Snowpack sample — Buffalo Mountain, Silverthorne, Colorado, USA (1/25/25, 10:11 AM MST)
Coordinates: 39.6222, -106.1139
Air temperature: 22 °F
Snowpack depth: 110 cm
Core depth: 30 cm
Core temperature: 42.8 °F
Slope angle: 12°, slope face: 102°
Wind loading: high
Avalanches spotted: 0
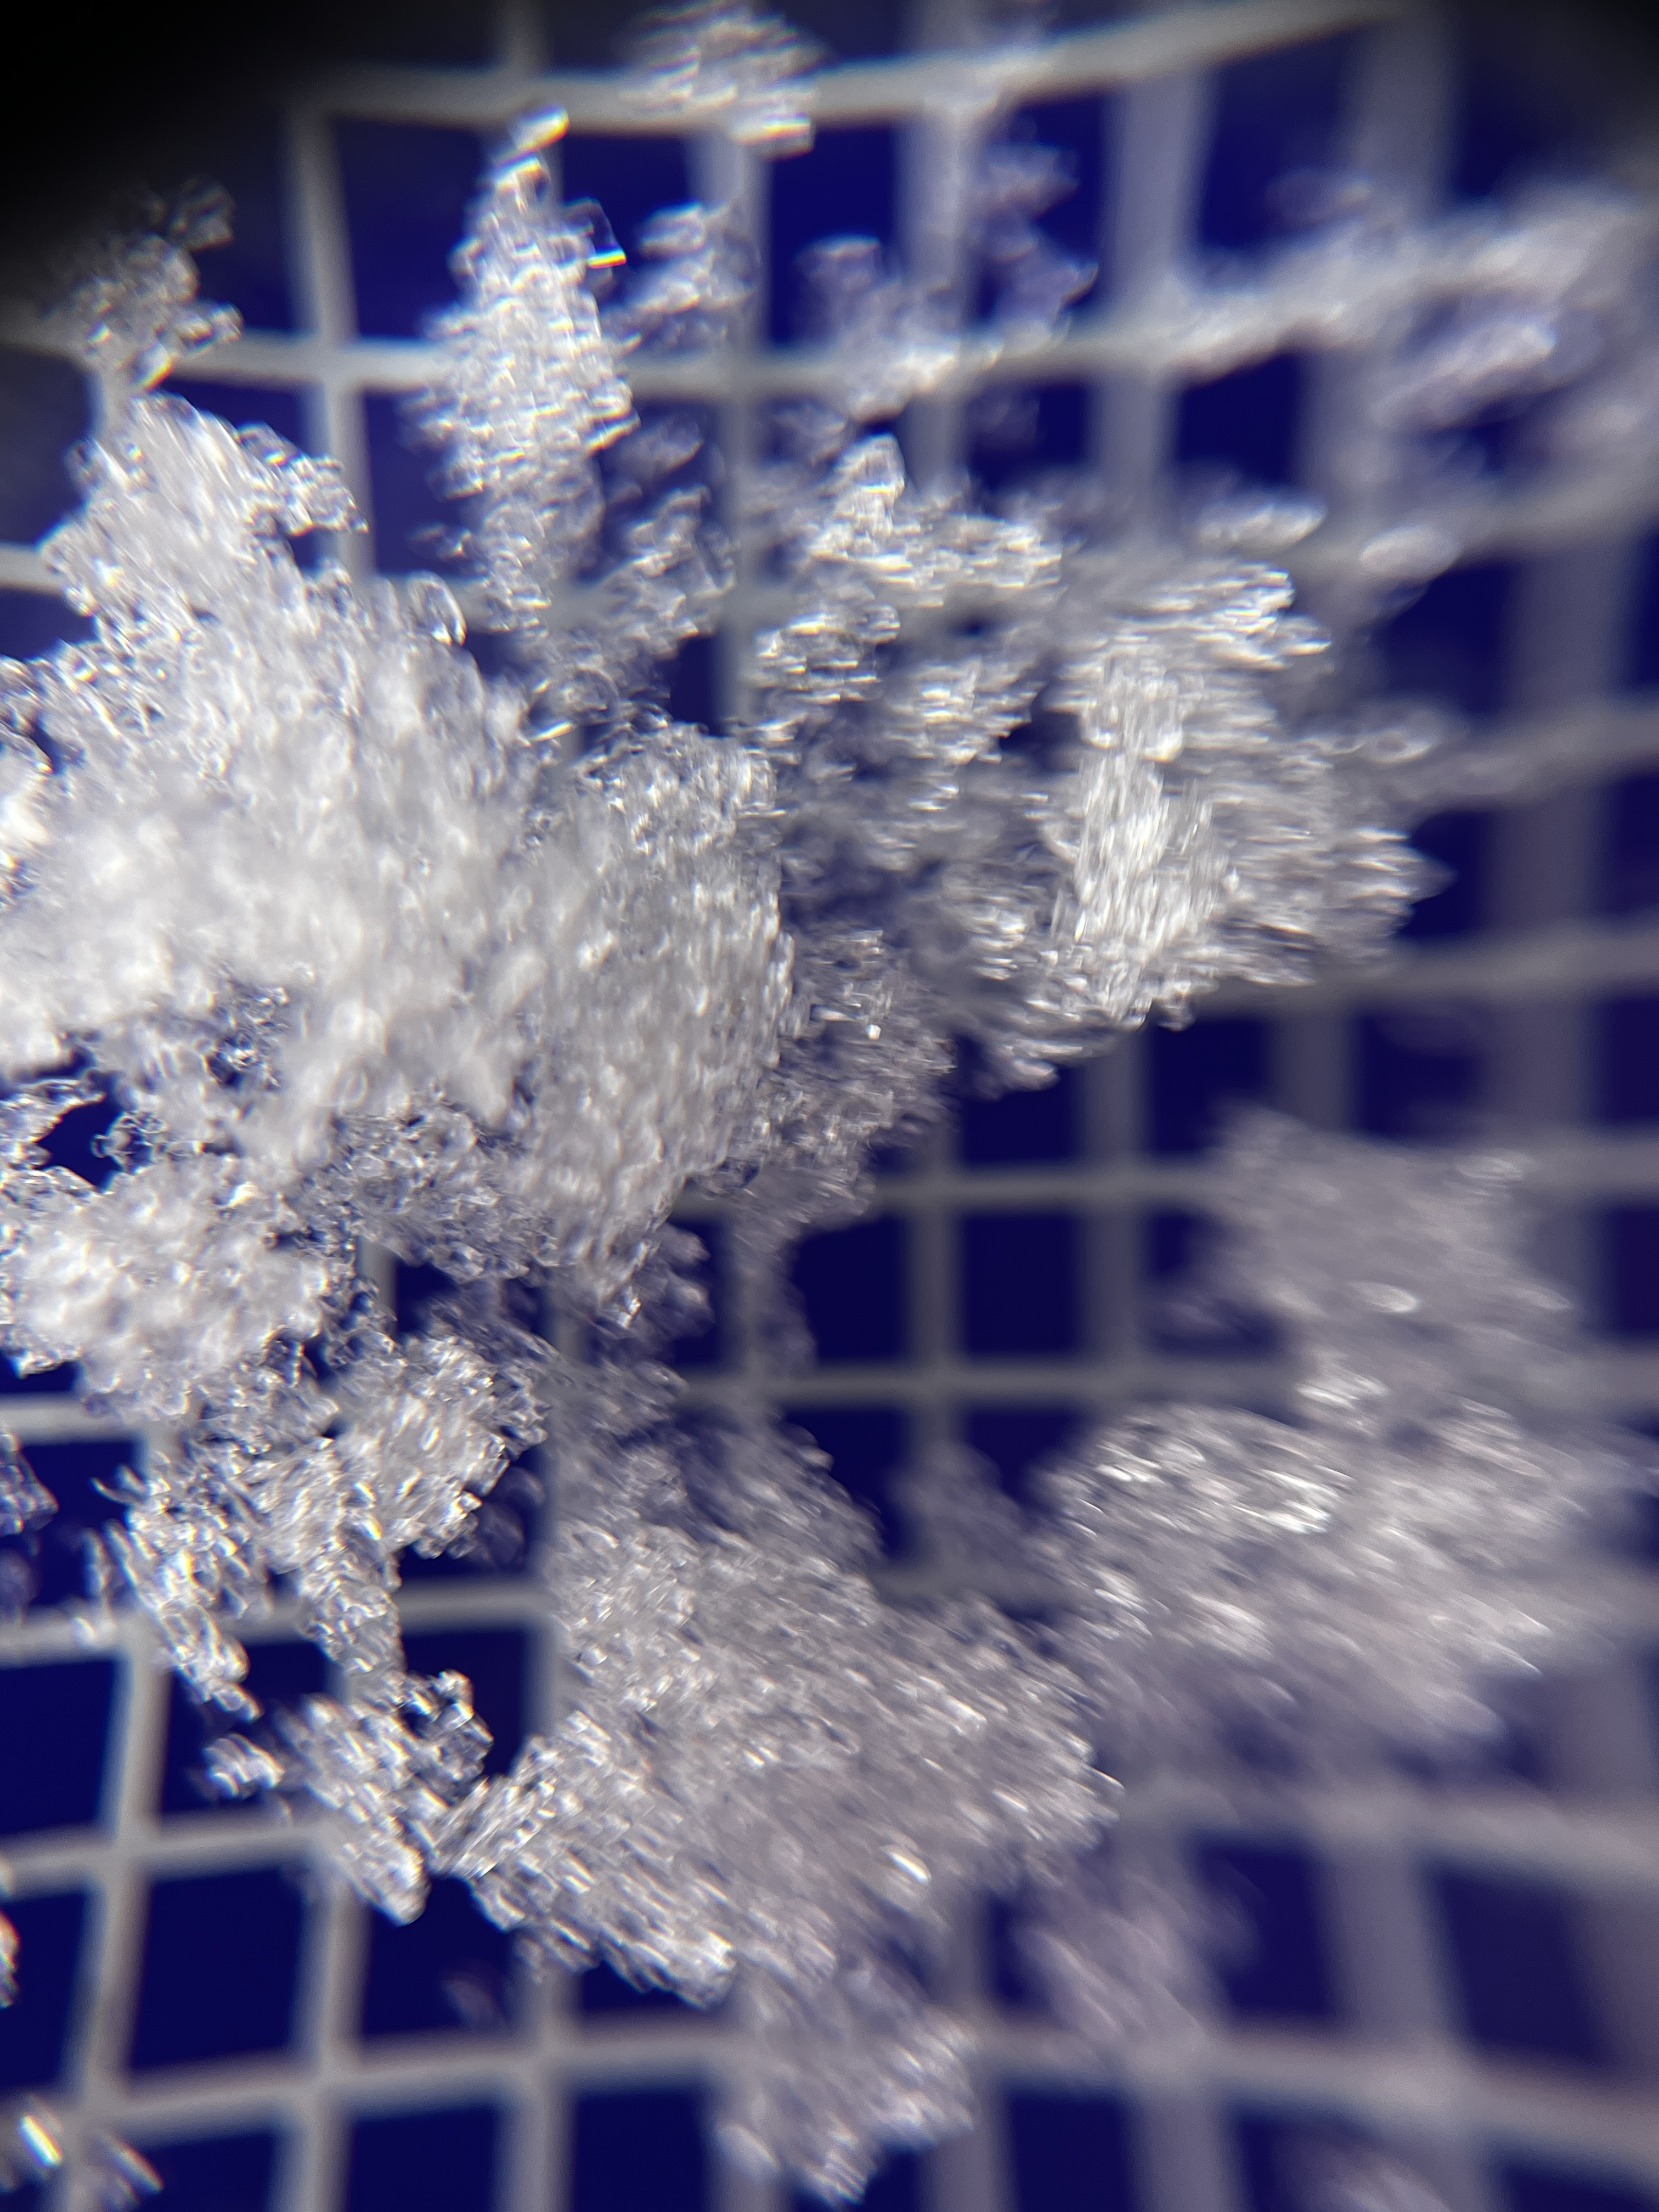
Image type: magnified_profile
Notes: No avalanches nearby, collected on the outskirts of a fire break 15 meters from the treeline, on way to Buffalo and Red Mountain